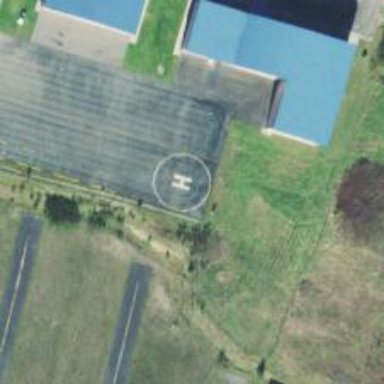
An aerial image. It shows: Image showing helipad at airport.